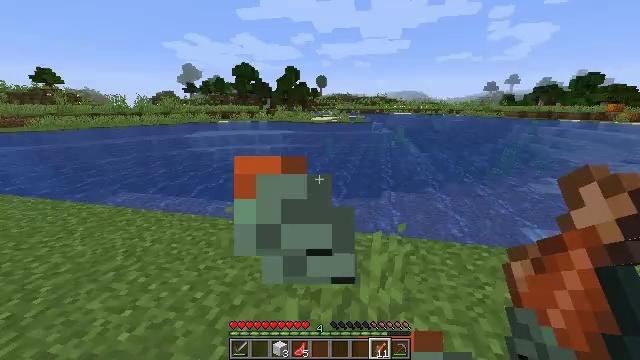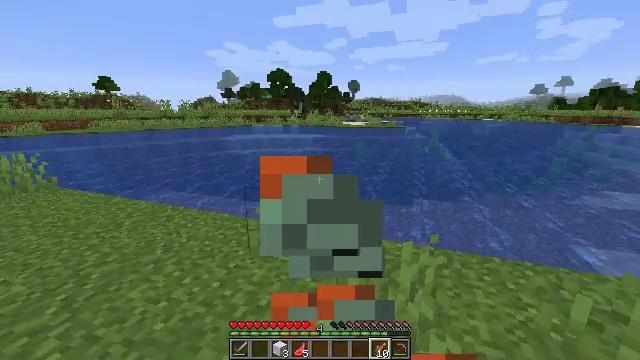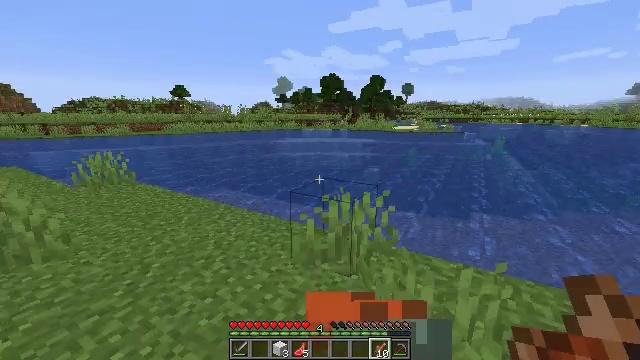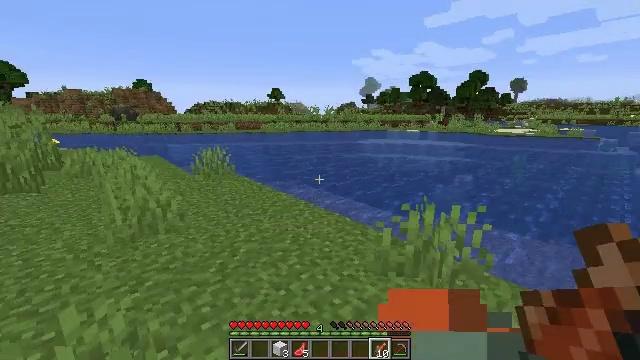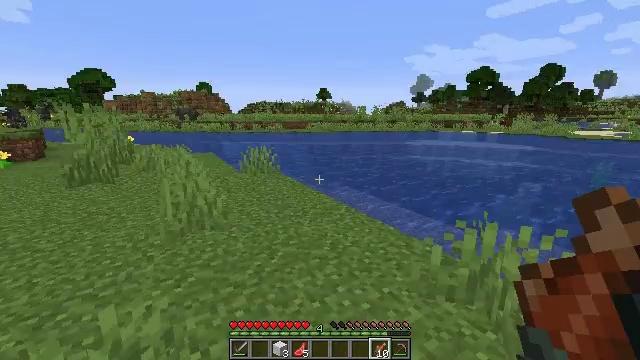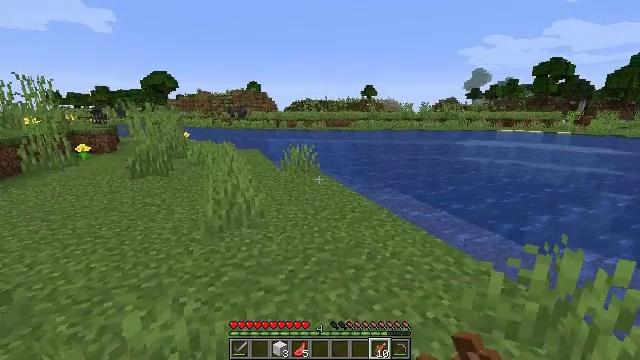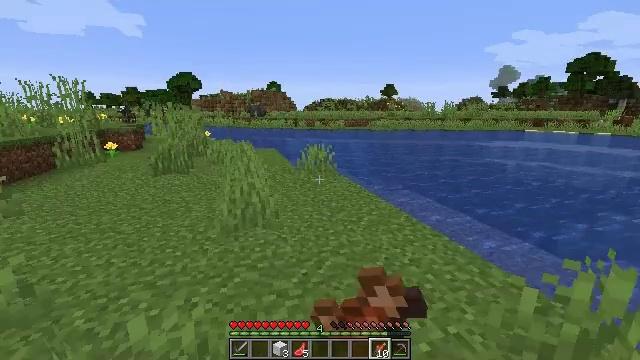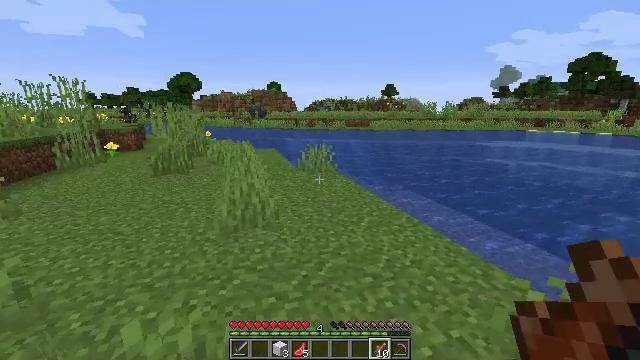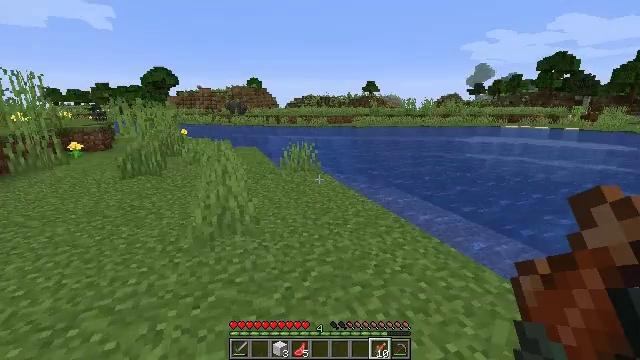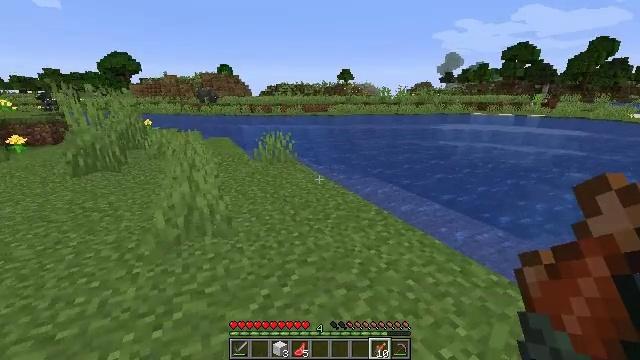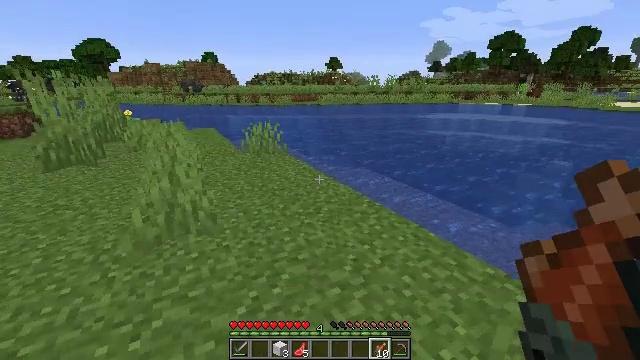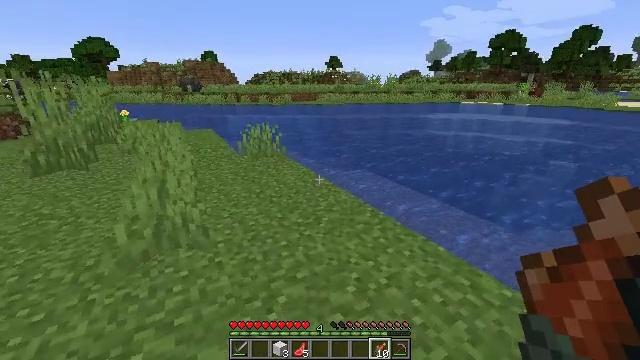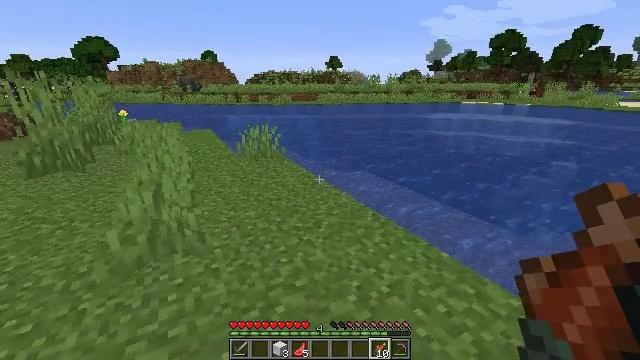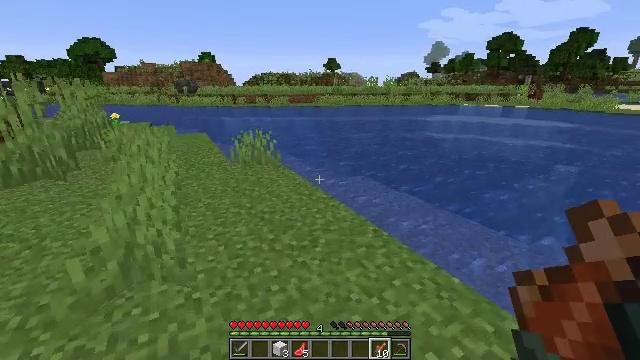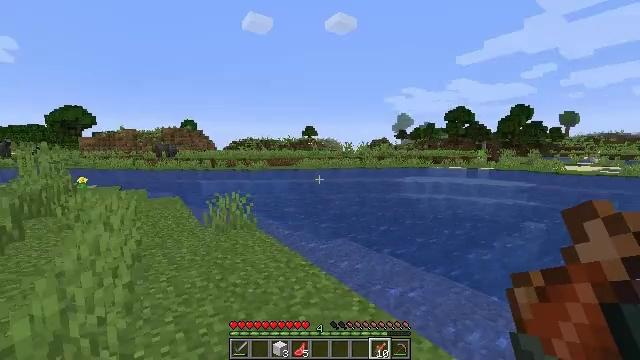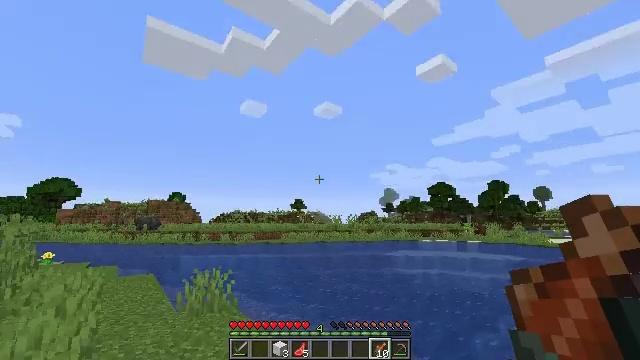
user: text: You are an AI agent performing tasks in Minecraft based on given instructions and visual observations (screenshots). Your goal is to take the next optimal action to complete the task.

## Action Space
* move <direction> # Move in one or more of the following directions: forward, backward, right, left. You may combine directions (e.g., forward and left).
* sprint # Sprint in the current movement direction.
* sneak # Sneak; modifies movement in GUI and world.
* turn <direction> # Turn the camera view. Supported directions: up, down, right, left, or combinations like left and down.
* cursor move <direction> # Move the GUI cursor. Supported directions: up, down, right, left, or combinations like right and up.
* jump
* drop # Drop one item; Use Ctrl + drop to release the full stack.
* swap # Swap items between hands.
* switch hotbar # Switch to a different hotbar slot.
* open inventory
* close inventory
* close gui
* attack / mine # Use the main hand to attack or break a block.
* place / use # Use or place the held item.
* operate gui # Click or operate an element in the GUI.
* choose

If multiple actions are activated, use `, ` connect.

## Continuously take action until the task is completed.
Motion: motion action
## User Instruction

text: Fish and kill the salmon.
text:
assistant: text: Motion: move forward, turn left, use / place
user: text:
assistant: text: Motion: move forward, turn left, use / place
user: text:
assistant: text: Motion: move forward, turn left, use / place
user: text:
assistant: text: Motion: move forward, turn left, use / place
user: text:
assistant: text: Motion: move forward, turn left, use / place
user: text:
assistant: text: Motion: move forward, turn left, use / place
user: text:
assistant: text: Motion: move forward
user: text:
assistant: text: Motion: move forward, turn right
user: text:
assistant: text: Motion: move forward, turn right and down
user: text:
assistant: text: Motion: move forward, turn right and down
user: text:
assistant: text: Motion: move forward
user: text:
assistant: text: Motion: move forward
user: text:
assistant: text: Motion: move forward
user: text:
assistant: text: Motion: turn right and up
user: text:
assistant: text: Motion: turn right and up
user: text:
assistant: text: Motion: turn right and up
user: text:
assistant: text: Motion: turn right and up
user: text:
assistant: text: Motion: turn right
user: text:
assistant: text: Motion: turn right
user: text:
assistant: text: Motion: turn right
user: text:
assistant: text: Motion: turn right
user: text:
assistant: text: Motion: turn right
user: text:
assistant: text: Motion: no_op
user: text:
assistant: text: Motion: no_op
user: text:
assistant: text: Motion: no_op
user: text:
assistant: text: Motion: no_op
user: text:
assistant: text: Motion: no_op
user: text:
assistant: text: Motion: turn left
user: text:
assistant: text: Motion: turn left
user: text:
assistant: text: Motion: turn left and up